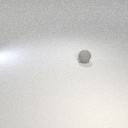
small gray rubber sphere